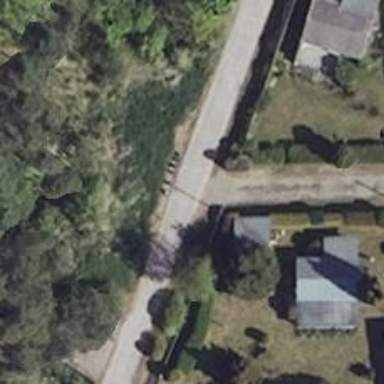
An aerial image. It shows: Residential road.